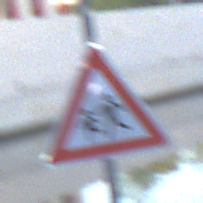
Verkehrszeichen: KinderRechts
Umgebung: Outdoor, Urban
Tageszeit: SunriseSunset
Wetter: Clear
Licht: Natural
Jahreszeit: NotSpecified
Kontrast: LowContrast